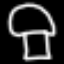
Label: mushroom